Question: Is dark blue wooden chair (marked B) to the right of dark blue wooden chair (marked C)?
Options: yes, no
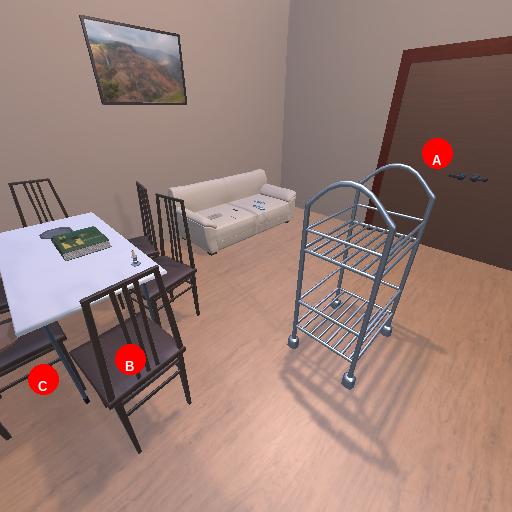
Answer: yes